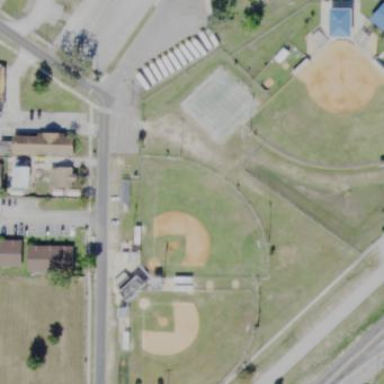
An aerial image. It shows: Baseball pitch for leisure land activities.